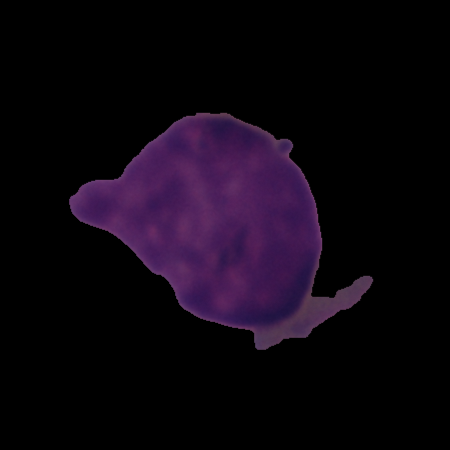
Label: cancer